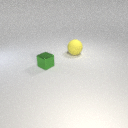
small green metal cube to the left of large yellow rubber sphere